Field crop: maize
Growth stage: 2
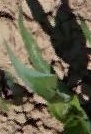
Species: maize